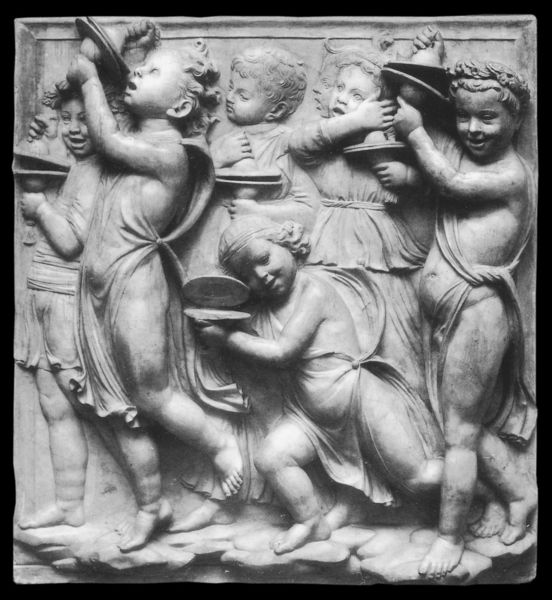
Titel: Cantoria
Künstler: Luca della Robbia
Institution: Florenz, Museo dell´Opera del Duomo
Schlagwörter: gruppe, marmor, alt, stein, gewand, instrumente, musik, kinder, putto, lächeln, relief, knaben, zug, bildhauerei, lächelnd, lachen, barfuss, becken, schwarzweiss, singen, umzug, tunika, quadrat, klang, schellen, hören, musikanten, horchen, zimbeln